RGB frame:
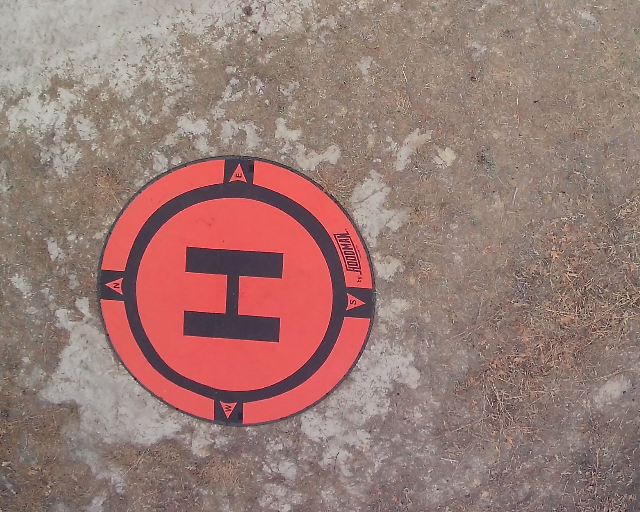
Thermal frame:
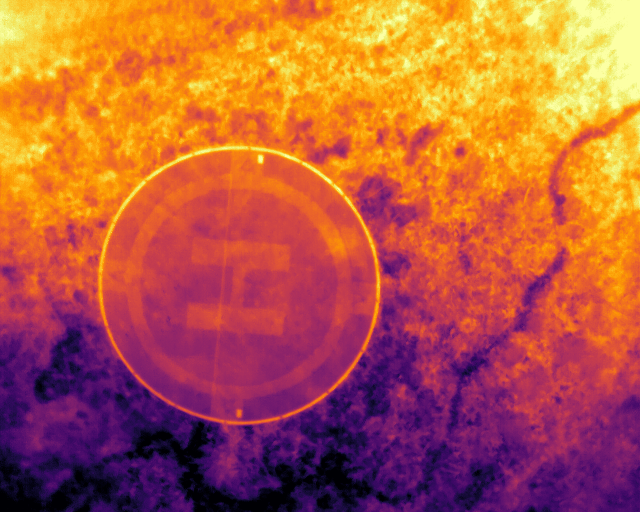
Captured: 2026-02-26 03:12:11
Pixels at or above 80 °C: 0 (fraction of frame: 0)